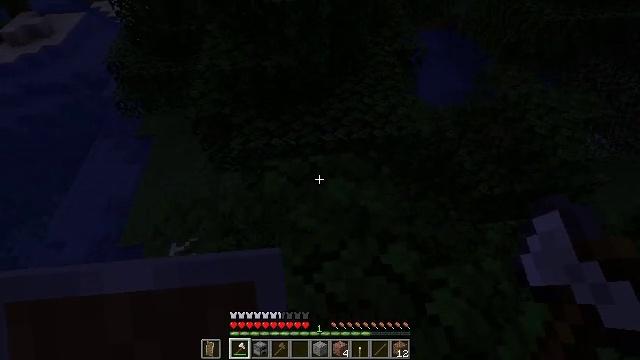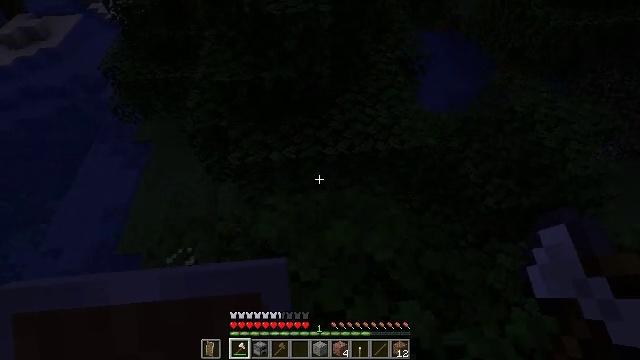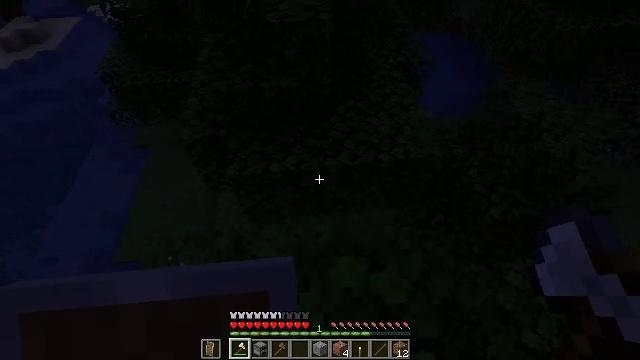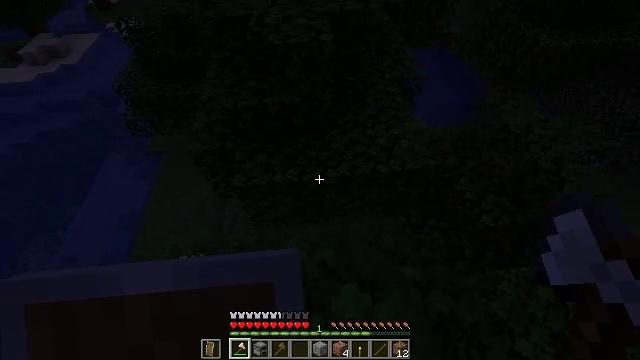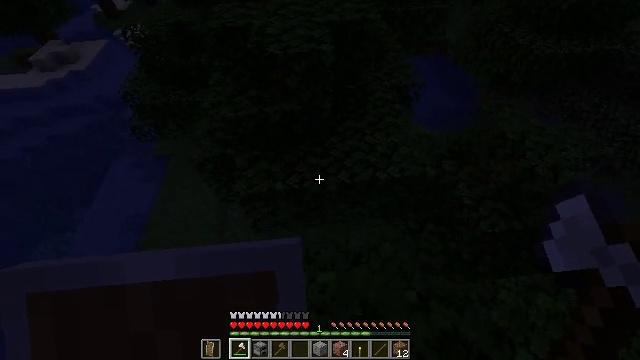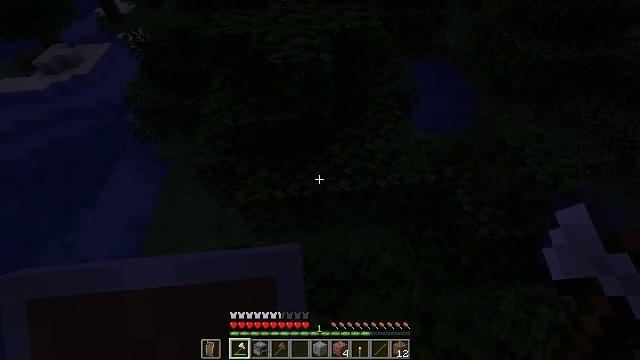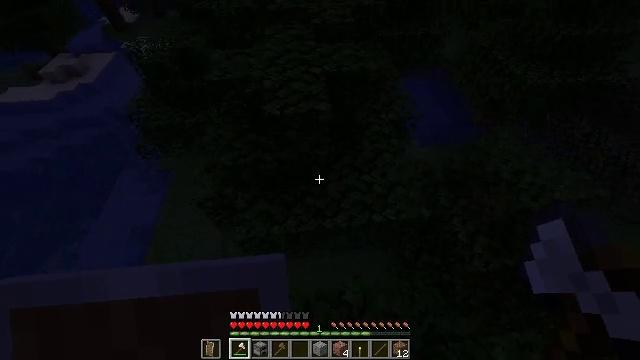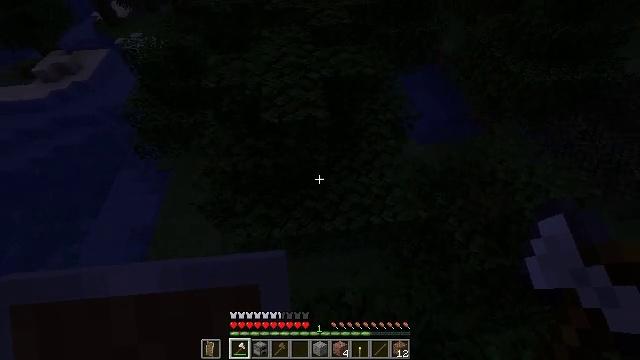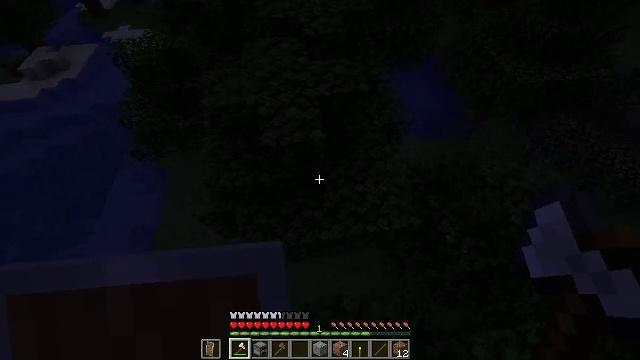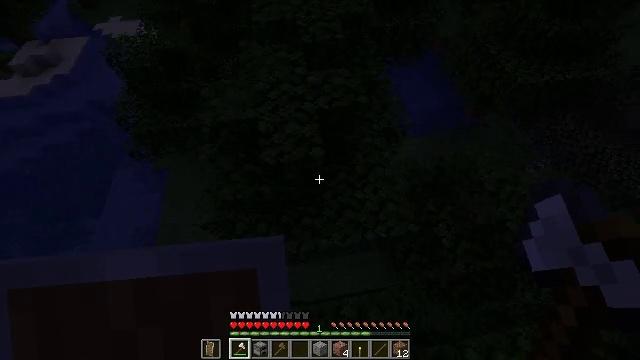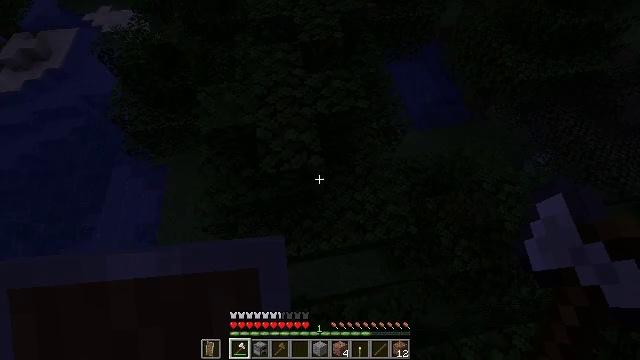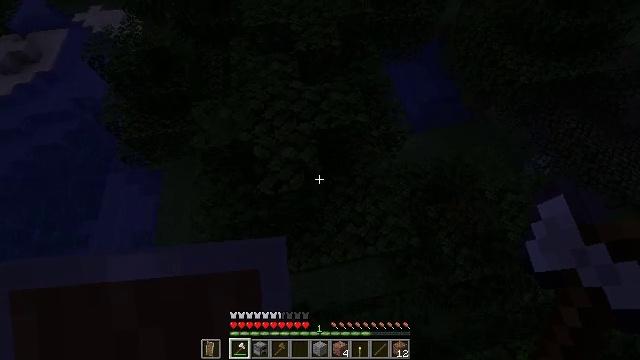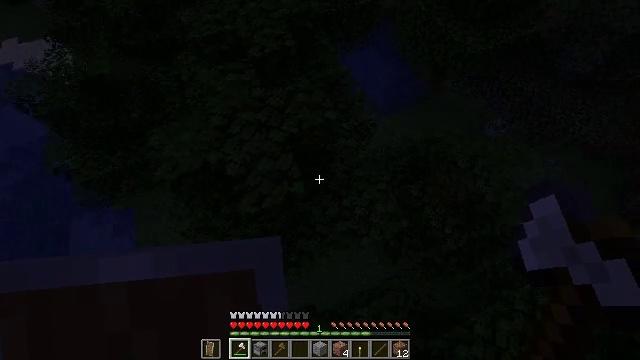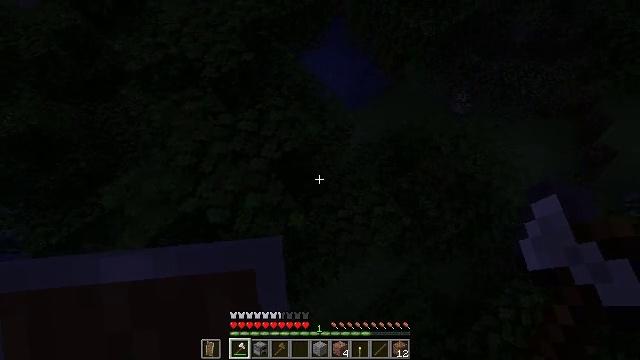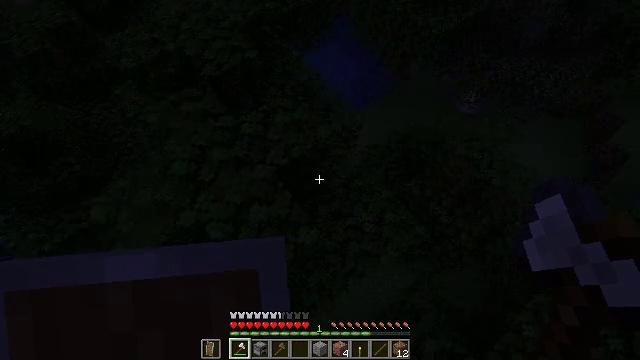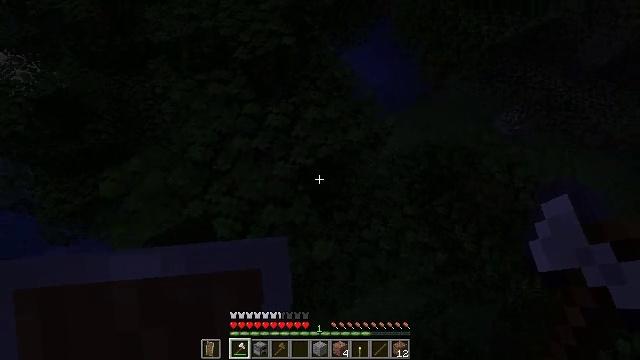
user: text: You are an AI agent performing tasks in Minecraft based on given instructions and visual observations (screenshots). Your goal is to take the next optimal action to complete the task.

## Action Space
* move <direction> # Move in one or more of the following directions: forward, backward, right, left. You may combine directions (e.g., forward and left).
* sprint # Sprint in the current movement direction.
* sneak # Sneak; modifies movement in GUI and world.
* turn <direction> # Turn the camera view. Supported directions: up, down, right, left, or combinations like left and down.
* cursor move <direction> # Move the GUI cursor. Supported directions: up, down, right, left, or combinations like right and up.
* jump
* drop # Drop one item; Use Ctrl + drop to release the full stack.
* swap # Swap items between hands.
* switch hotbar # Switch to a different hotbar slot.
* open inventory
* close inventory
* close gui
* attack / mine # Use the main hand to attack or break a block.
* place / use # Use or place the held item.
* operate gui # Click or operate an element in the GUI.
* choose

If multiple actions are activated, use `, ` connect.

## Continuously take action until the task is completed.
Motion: motion action
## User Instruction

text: Catch and kill the tropical fish.
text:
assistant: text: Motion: move forward
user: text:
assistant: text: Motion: move forward, sprint
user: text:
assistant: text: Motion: move forward, sprint
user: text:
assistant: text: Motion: move forward, sprint
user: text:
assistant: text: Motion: move forward, sprint
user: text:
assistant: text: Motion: move forward, sprint, jump
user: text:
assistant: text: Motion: move forward, sprint, turn down, jump
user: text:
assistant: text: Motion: move forward, sprint, turn right and down, jump
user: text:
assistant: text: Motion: move forward, sprint, turn down, jump
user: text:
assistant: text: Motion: move forward, sprint, turn down, jump
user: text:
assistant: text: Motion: move forward, sprint, jump
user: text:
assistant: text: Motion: move forward and move left, sprint, turn right
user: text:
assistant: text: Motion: move forward and move left, sprint, turn right
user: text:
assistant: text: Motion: move forward and move left, sprint
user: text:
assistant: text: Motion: move forward and move left, sprint, turn left
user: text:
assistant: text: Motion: move forward and move left, sprint, turn right
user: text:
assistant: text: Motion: move forward and move left, sprint, turn right
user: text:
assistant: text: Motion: turn right
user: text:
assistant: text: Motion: turn right
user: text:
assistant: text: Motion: turn right
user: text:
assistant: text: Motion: move back, turn right
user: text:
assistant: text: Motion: move back, turn right
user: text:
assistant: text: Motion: move back, turn right
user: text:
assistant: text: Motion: turn left and up
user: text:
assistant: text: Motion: no_op
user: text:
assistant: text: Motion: move forward
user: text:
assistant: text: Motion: move forward
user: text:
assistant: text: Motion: move forward, turn down
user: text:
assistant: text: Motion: move forward
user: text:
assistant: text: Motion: move forward